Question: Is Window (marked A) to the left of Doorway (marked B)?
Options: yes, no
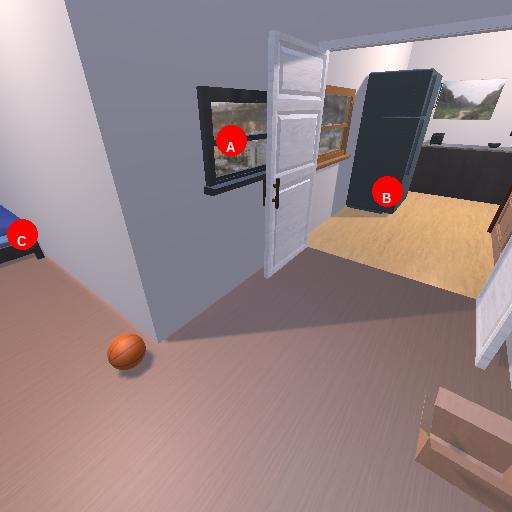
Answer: yes